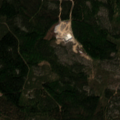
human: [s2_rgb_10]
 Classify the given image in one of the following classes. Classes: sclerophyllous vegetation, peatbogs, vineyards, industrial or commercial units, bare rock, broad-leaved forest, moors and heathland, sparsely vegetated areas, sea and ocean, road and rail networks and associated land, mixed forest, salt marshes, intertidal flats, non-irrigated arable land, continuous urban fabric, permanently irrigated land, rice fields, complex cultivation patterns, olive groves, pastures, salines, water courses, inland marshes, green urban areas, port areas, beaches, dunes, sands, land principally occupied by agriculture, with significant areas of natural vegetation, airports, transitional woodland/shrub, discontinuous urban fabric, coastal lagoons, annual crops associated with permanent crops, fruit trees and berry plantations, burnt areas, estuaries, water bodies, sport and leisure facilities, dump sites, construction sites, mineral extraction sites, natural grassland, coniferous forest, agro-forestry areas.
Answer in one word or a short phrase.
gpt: coniferous forest, mixed forest, transitional woodland/shrub